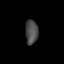
Tissue: lung
Cell type: Fibroblasts
Senescence score: 0.5975
Nuclear area (px): 309
Mean DAPI intensity: 72.576